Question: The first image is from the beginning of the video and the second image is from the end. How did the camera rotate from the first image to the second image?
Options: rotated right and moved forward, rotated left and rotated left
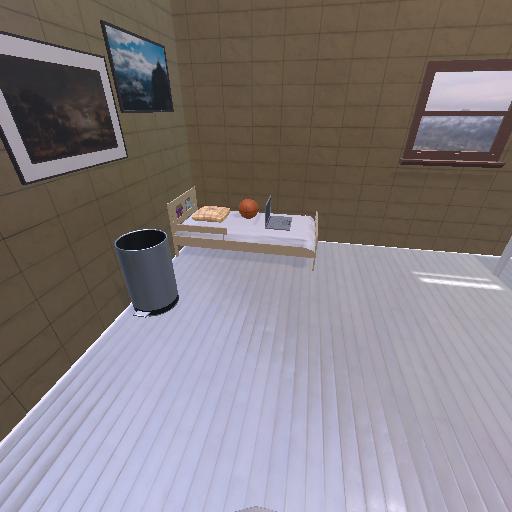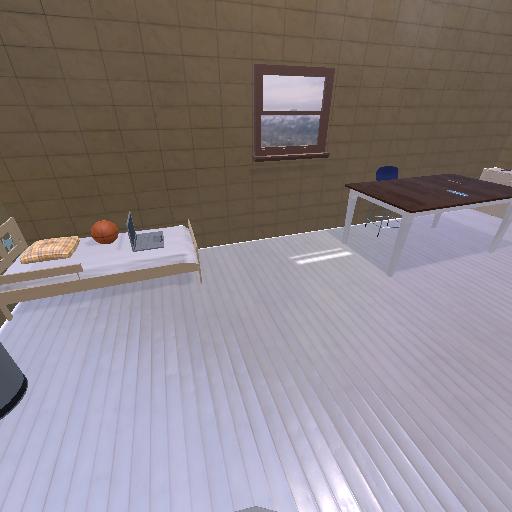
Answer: rotated right and moved forward